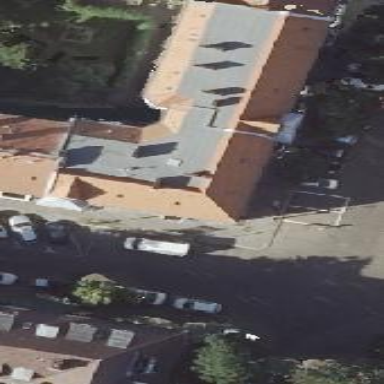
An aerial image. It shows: Residential building with distinctive double saltbox roof shape.